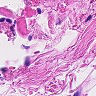
Metastatic tissue present: no